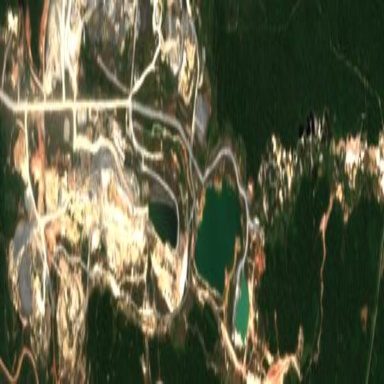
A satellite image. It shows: Quarry area.